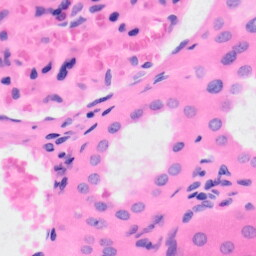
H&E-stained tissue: Kidney